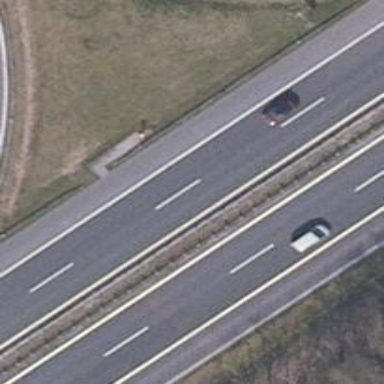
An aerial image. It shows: Asphalt motorway.